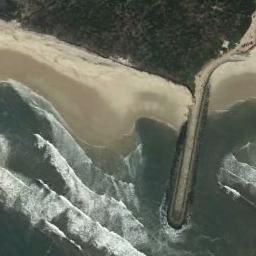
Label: beach